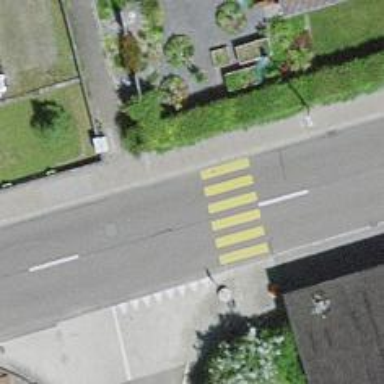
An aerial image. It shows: Marked crossing with zebra stripes on the road.